Field crop: maize
Growth stage: 2
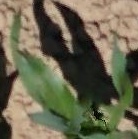
Species: maize